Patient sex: M
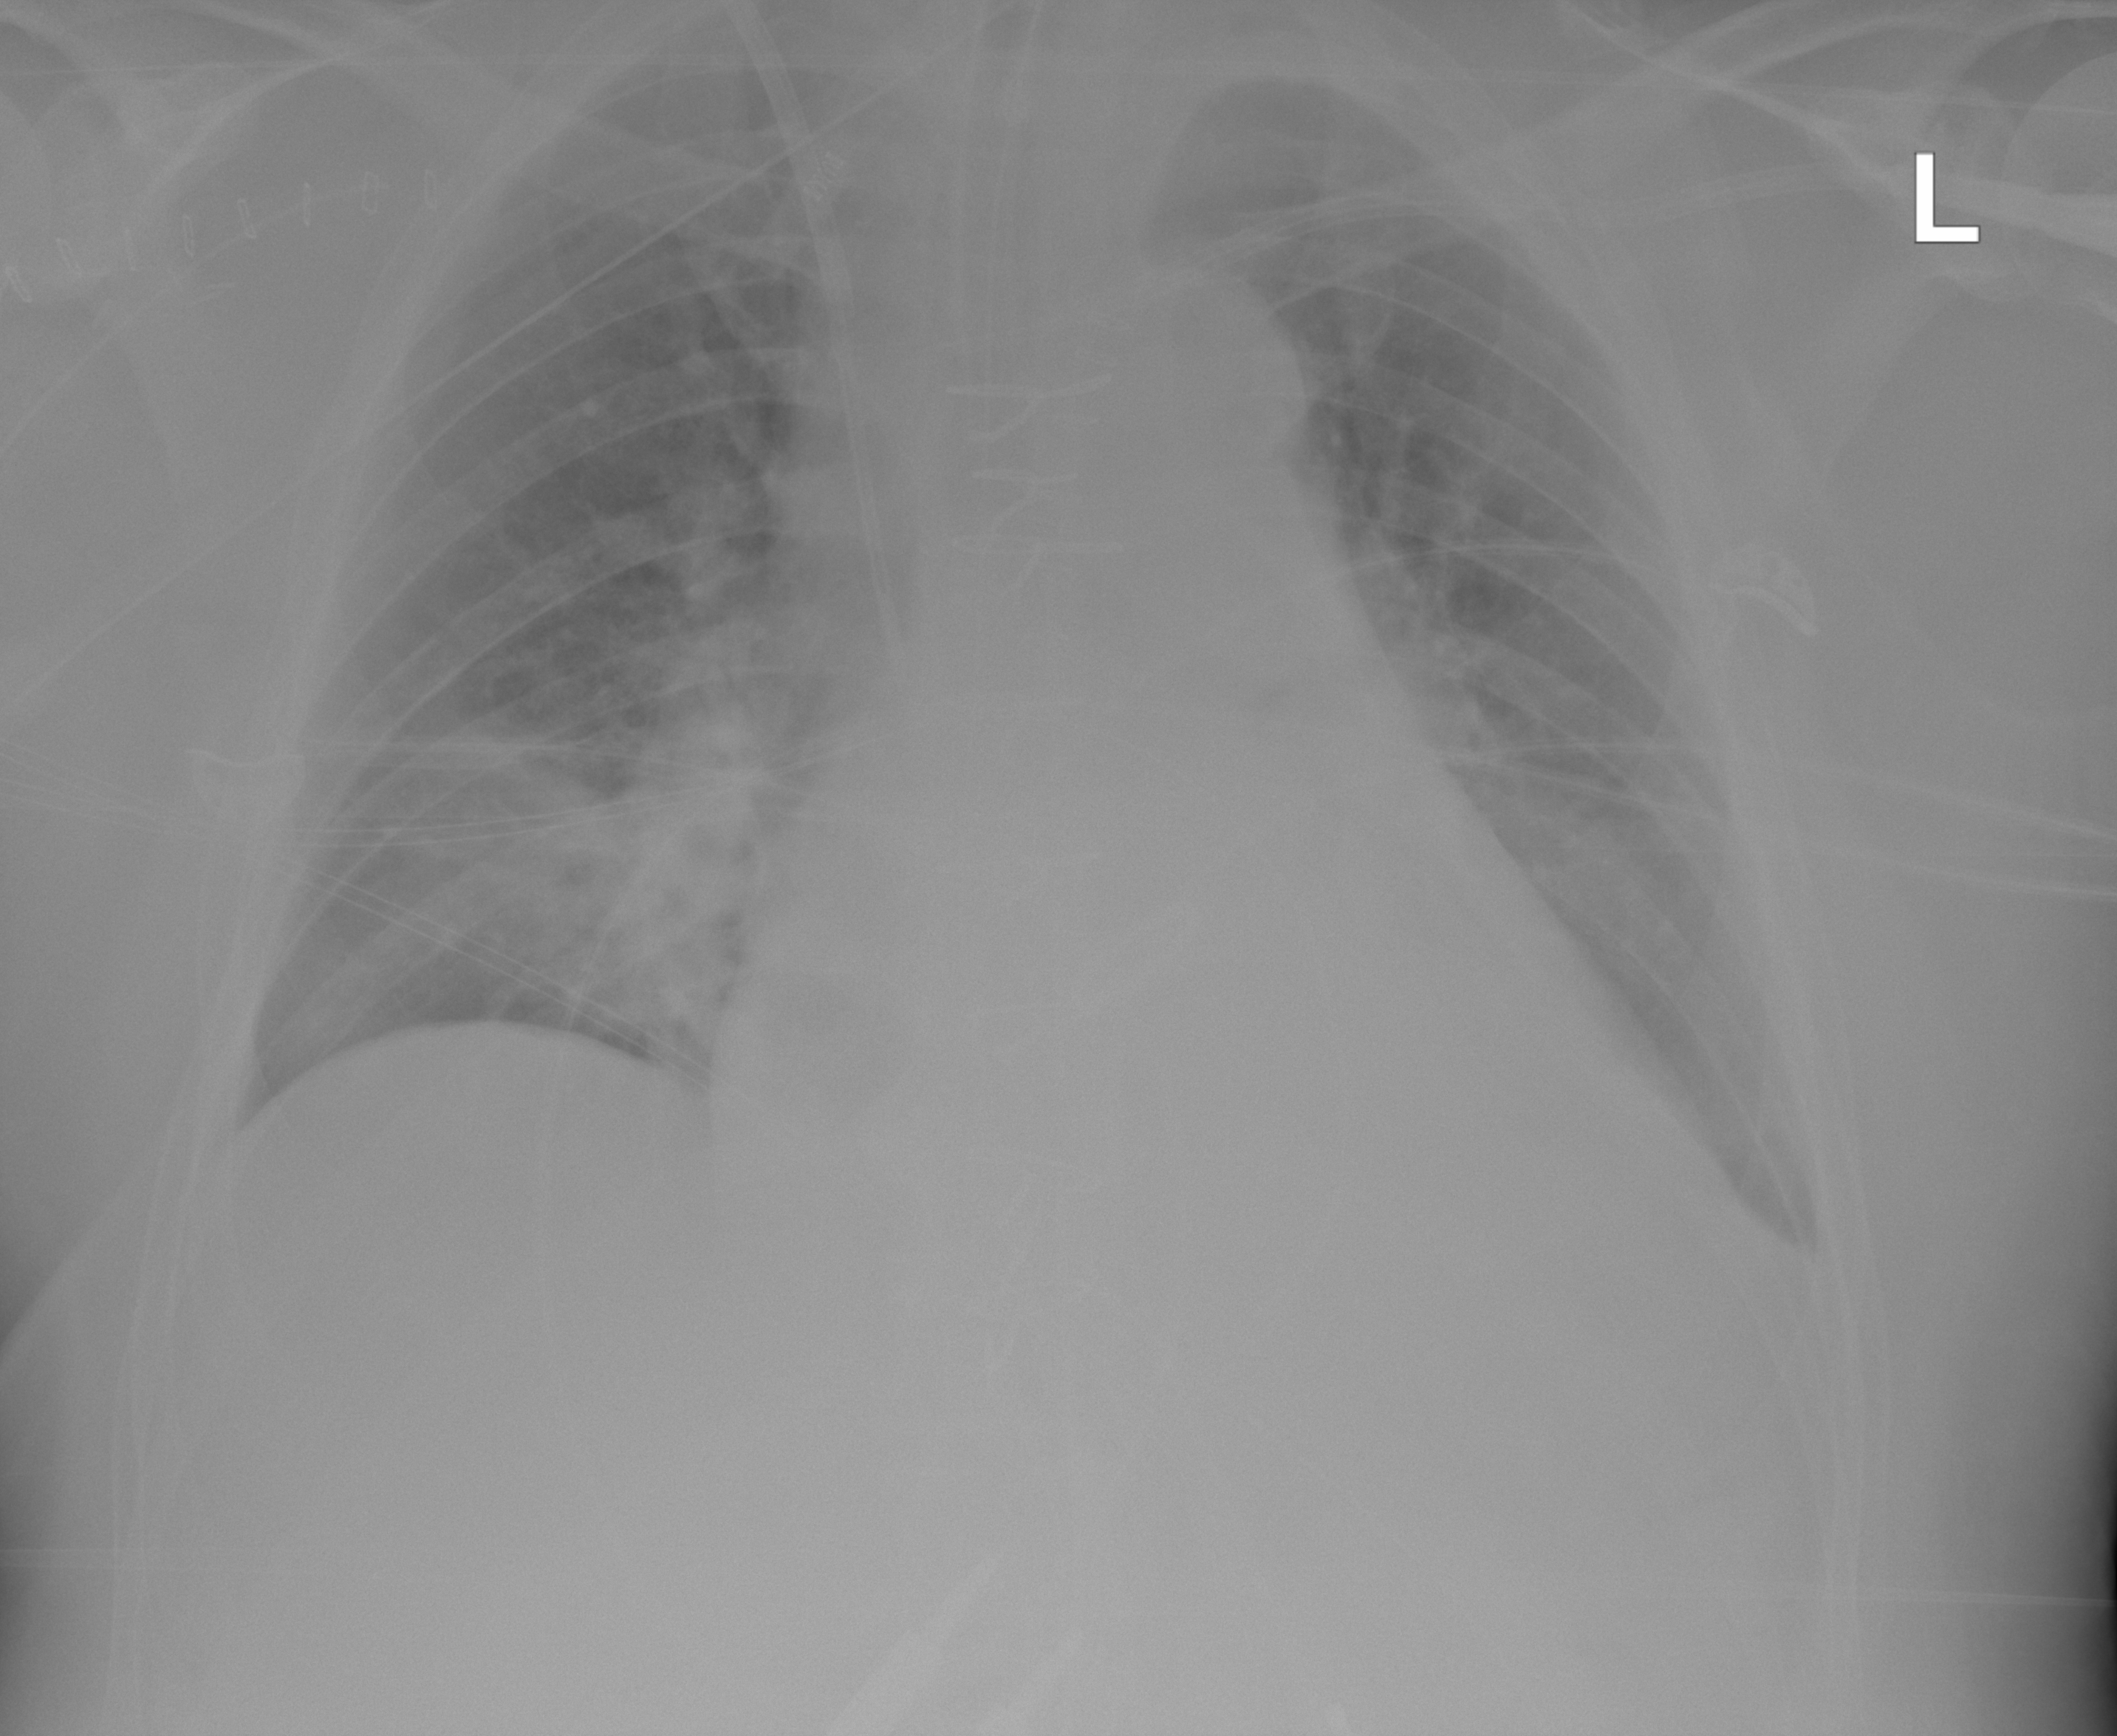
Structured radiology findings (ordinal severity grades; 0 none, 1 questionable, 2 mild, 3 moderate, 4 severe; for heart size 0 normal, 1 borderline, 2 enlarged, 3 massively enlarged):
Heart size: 1
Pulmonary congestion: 2
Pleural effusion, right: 0
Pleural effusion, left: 2
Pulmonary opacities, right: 2
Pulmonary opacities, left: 0
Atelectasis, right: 2
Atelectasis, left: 2